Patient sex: F
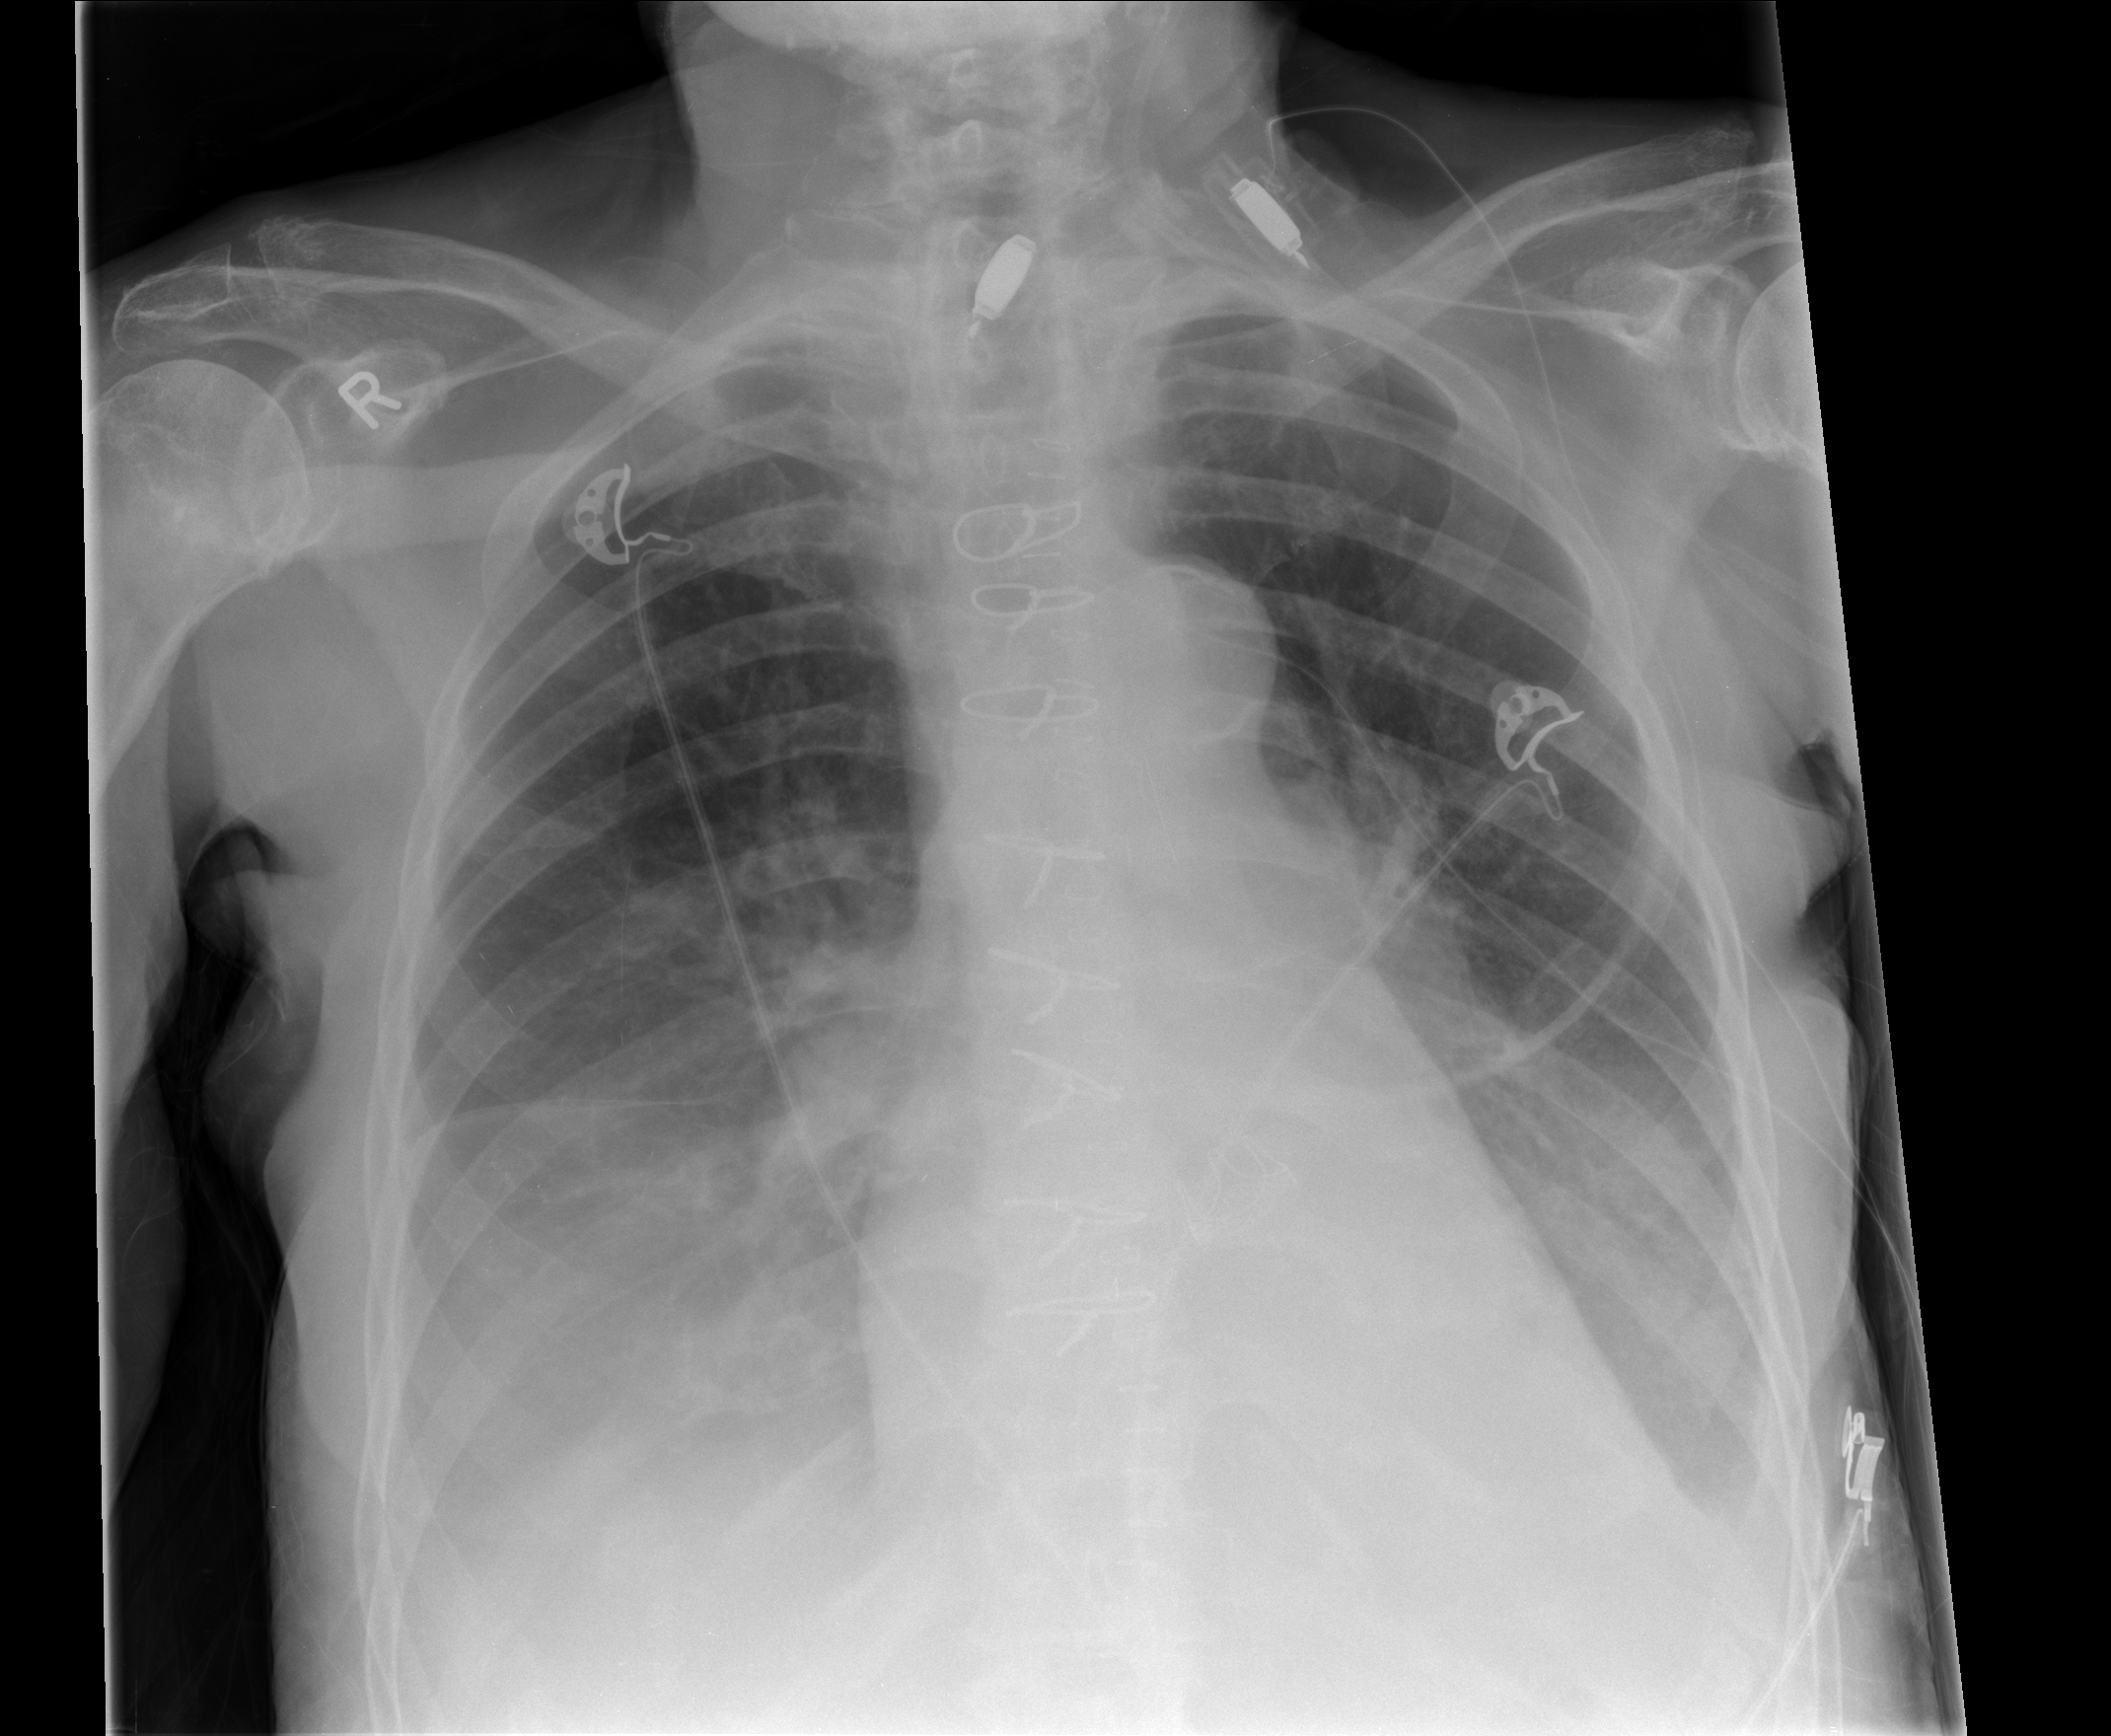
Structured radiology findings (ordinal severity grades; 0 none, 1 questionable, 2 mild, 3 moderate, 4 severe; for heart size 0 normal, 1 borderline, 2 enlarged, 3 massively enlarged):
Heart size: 2
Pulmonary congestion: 0
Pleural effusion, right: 3
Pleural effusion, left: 2
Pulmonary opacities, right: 0
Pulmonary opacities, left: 0
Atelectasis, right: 3
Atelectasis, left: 3